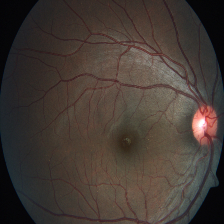
Diabetic retinopathy grade: Severe